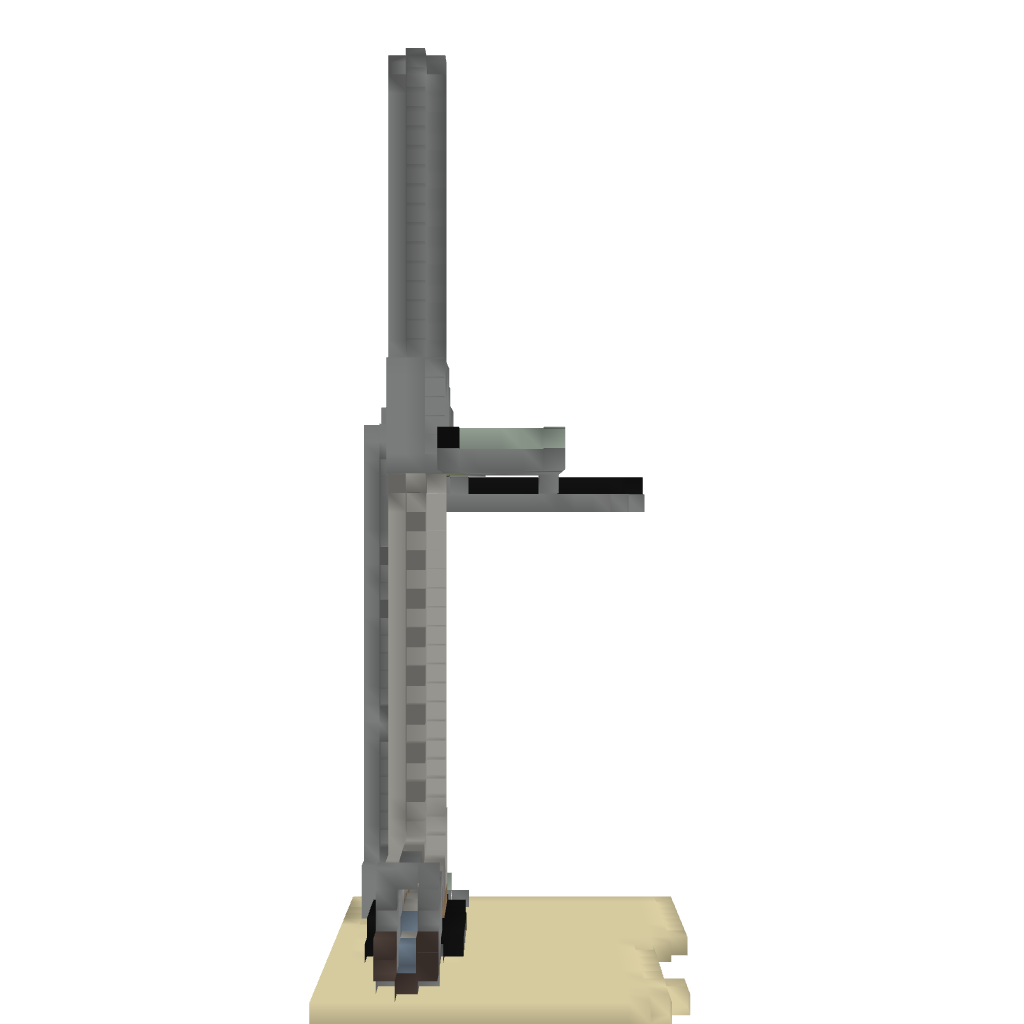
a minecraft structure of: TnT Elevator ^-^